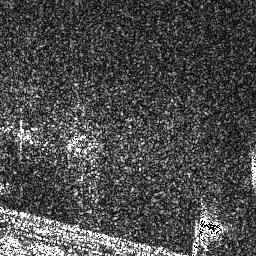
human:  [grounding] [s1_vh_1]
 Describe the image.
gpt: In the satellite image, there is  <ref>1 small ship </ref> <box>[[76, 83, 86, 91, 0]]</box> located at bottom right.